Field crop: tomato
Growth stage: 1
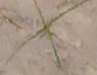
Species: cyperus